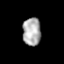
Tissue: prostate
Cell type: T cells
Senescence score: 0.3468
Nuclear area (px): 497
Mean DAPI intensity: 173.32